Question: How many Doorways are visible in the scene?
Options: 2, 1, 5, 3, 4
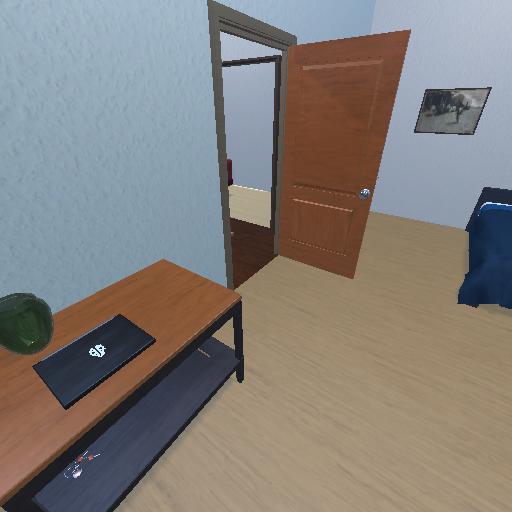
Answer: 2